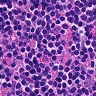
Metastatic tissue present: no